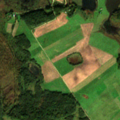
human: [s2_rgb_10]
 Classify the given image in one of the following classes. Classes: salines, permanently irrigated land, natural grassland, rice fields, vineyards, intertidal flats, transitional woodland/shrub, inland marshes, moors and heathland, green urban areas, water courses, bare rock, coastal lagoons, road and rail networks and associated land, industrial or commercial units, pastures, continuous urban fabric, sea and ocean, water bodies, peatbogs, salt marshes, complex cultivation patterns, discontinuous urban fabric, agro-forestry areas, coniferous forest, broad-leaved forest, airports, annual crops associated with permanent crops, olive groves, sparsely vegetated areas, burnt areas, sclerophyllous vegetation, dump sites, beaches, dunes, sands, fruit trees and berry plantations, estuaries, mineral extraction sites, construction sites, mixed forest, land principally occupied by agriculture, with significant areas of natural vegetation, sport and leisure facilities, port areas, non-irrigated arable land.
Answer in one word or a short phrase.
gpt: non-irrigated arable land, land principally occupied by agriculture, with significant areas of natural vegetation, broad-leaved forest, transitional woodland/shrub, inland marshes